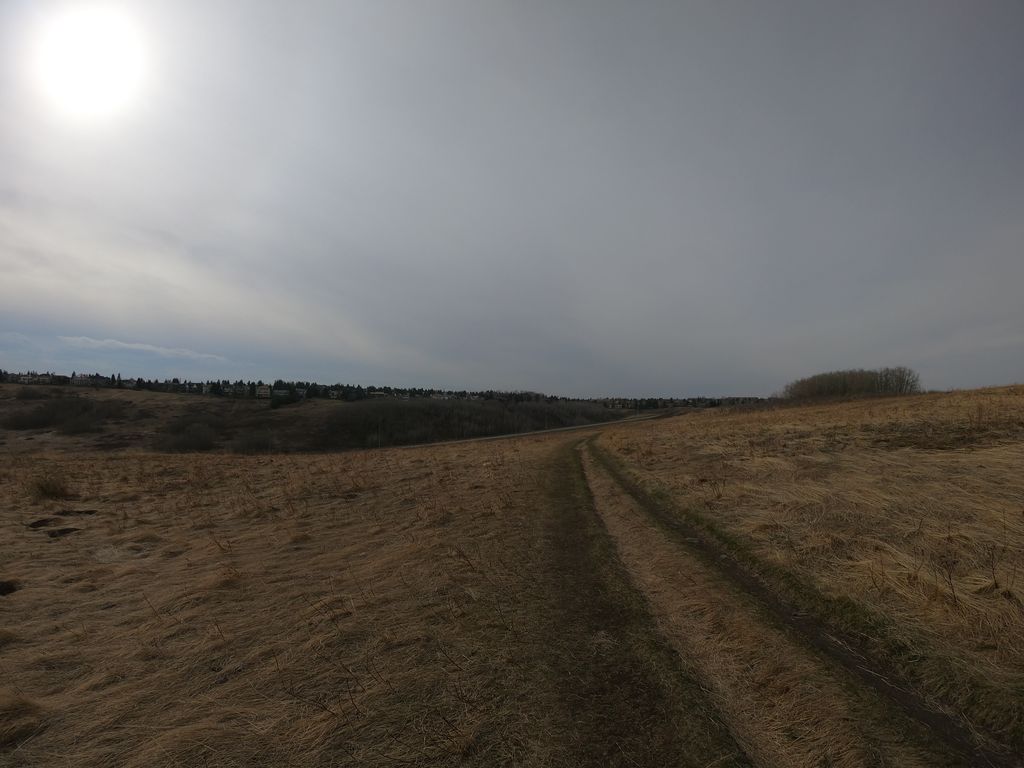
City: calgary